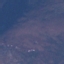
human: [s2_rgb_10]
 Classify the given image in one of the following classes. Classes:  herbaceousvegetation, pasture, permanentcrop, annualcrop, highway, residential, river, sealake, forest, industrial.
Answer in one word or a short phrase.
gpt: HerbaceousVegetation